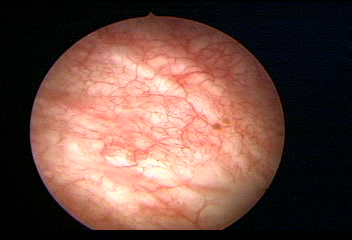
Modality: WLC
Class: Normal mucosa
Bladder cancer association: No